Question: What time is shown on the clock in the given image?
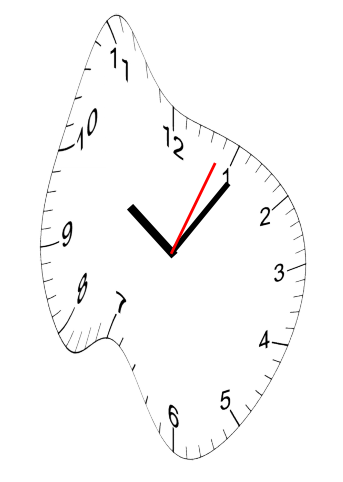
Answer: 10:06:04